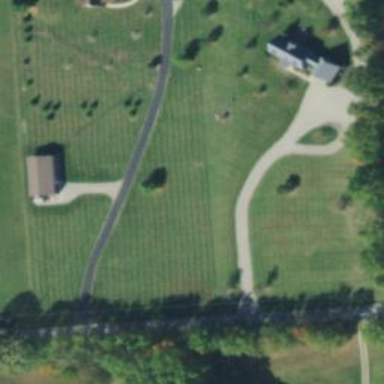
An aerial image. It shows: Driveway leading to service road.